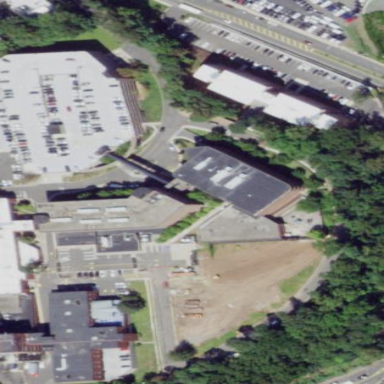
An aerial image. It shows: Hospital building.